Aerial crown-view tile of a tropical tree (Barro Colorado Island, Panama), acquired 20240918:
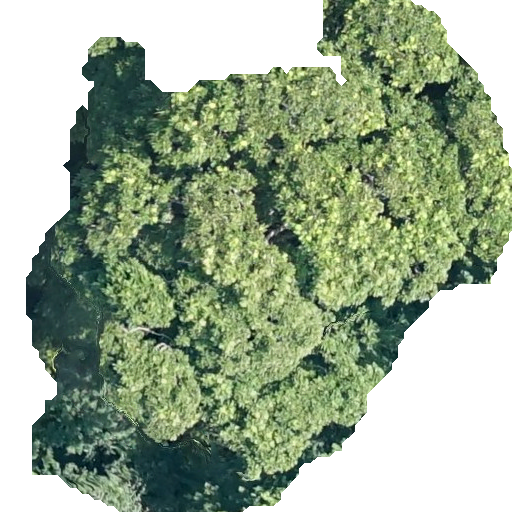
Species: Dipteryx oleifera
GBIF accepted scientific name: Dipteryx oleifera
Crown area: 272.793 m²